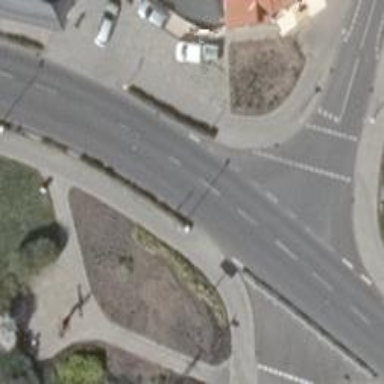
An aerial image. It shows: Unmarked road crossing.